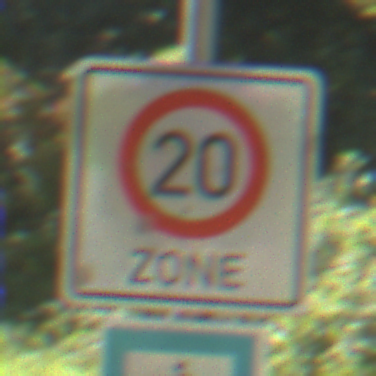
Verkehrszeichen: BeginnZone20
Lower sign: SackgasseFussgaengerDurchlaessig
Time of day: Midday
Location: Outdoor (RoadRail)
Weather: Clear
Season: NotSpecified
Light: Natural